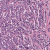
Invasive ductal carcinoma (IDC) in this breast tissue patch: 1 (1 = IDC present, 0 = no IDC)